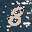
Label: 8